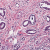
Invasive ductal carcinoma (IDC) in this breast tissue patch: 1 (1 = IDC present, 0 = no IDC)